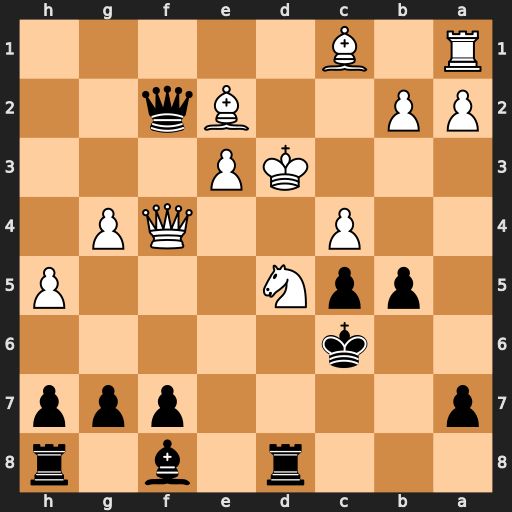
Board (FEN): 3r1b1r/p4ppp/2k5/1ppN3P/2P2QP1/3KP3/PP2Bq2/R1B5
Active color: b
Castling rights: -
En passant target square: -
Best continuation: bxc4+ Qxc4 Rxd5+